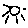
Label: sun